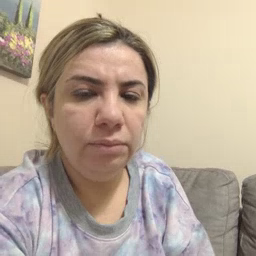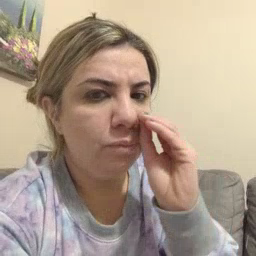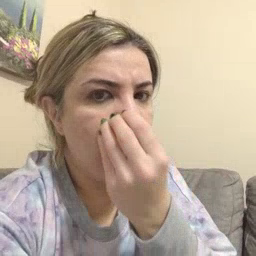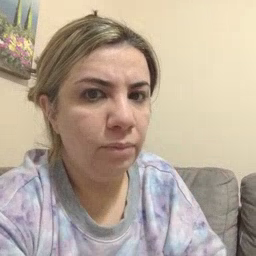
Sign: flower